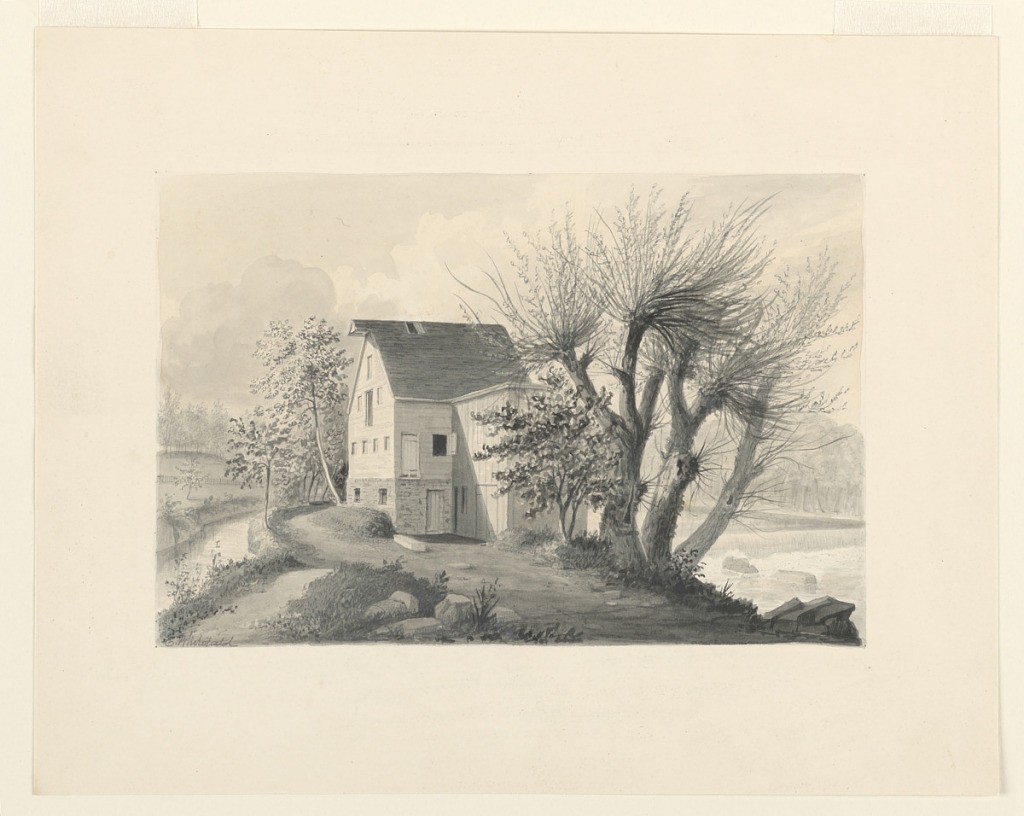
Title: The Old Barley Mill, on the Brandywine
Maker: Edwin Whitefield, American, born England, 1816 - 1892
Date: after 1850
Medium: Brush and wash, graphite on cream-colored paper
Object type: Drawing
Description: A mill is positioned between a river and a stream; Willow trees surround the building.